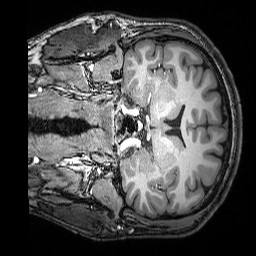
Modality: T1w
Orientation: coronal
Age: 31
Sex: male
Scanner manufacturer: siemens
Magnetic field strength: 3 T
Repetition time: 2.53 s
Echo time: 0.00388 s